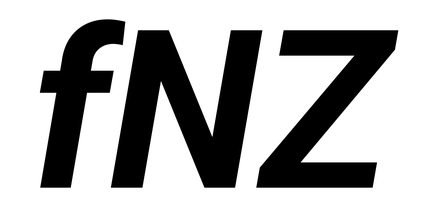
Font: Roboto-Italic_Bold_Italic